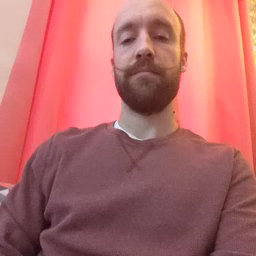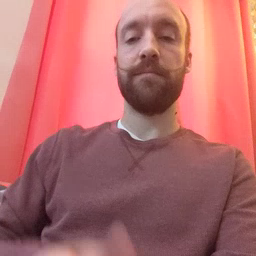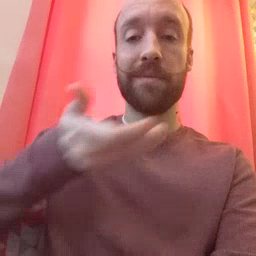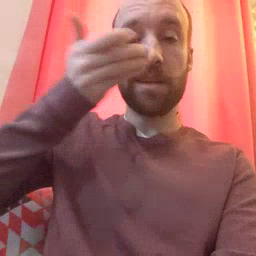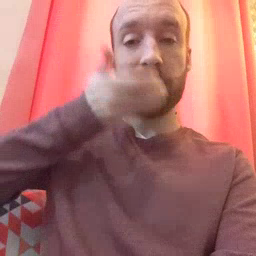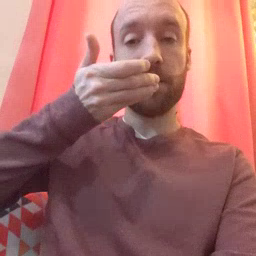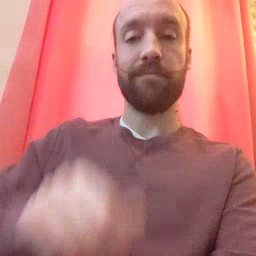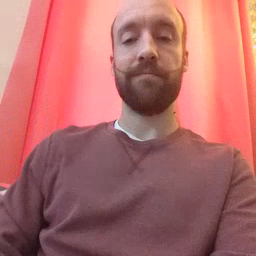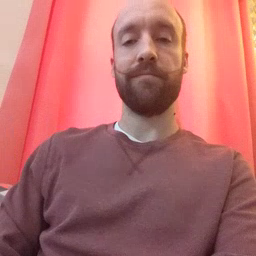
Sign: cereal